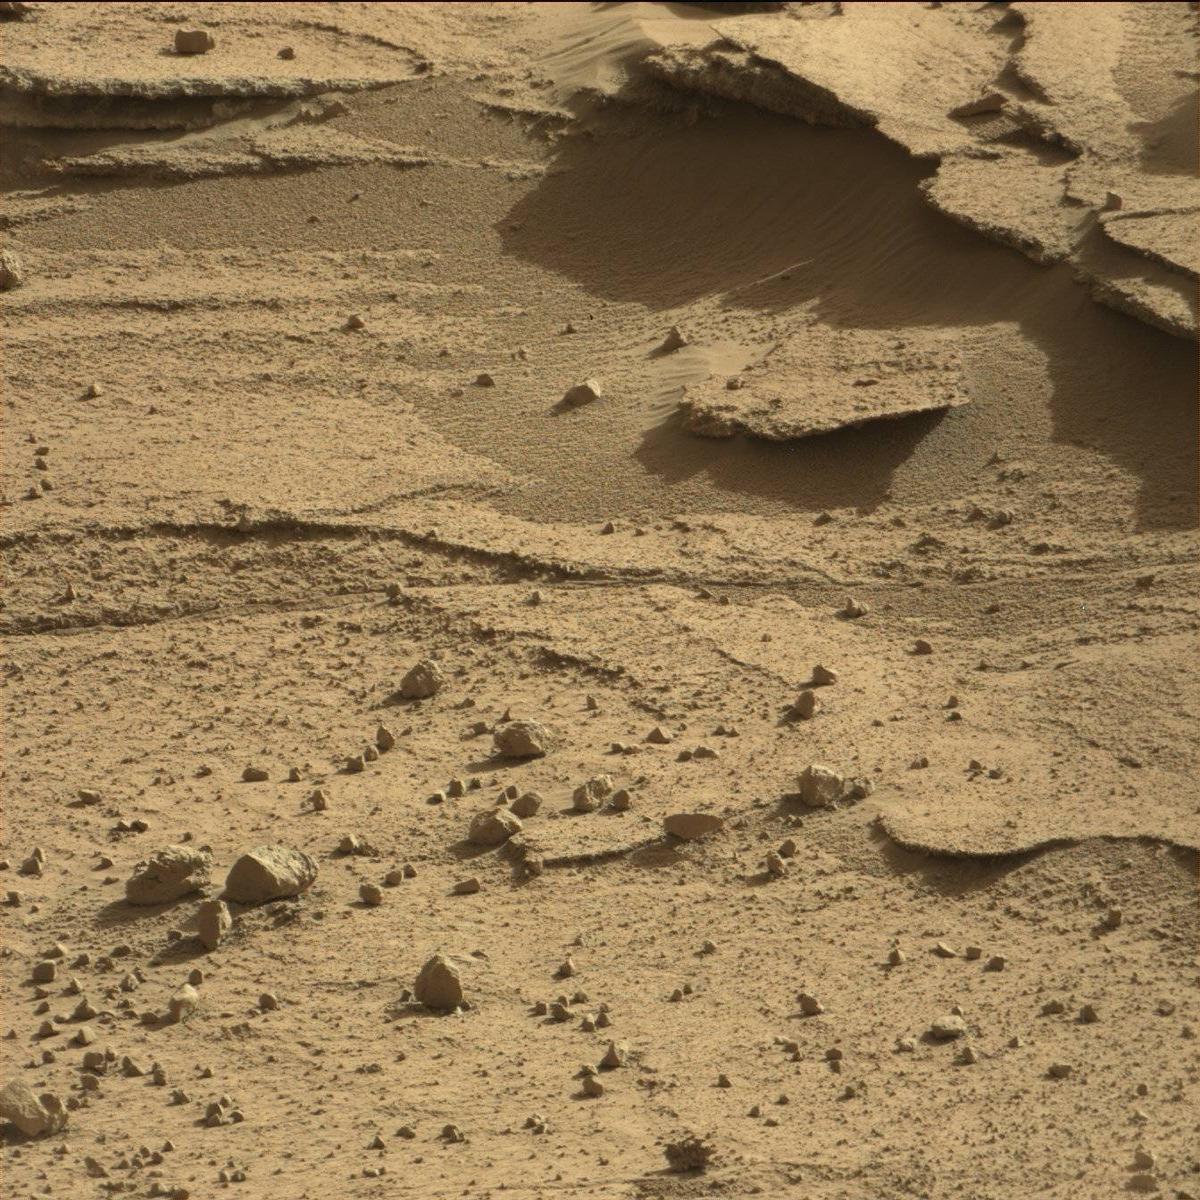
Terrain classes present: Bedrock, Rock, Sand / Soil